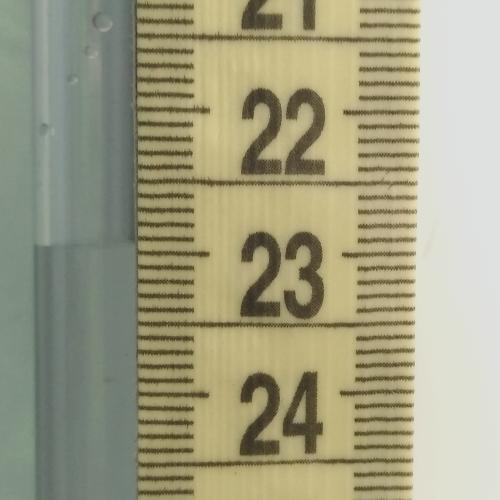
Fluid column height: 22.9 cm